Chest X-ray. View position: PA
Patient age: 67
Patient sex: F
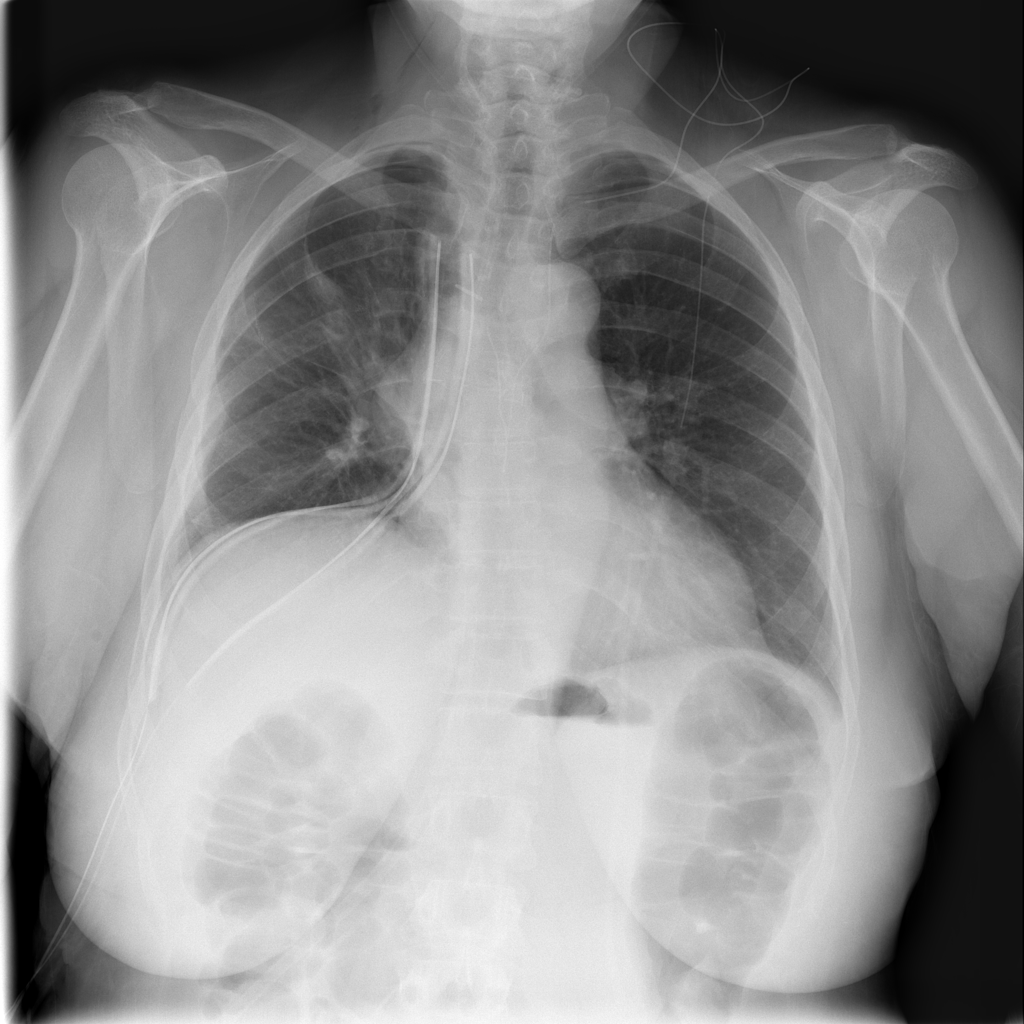
Finding: Pneumothorax